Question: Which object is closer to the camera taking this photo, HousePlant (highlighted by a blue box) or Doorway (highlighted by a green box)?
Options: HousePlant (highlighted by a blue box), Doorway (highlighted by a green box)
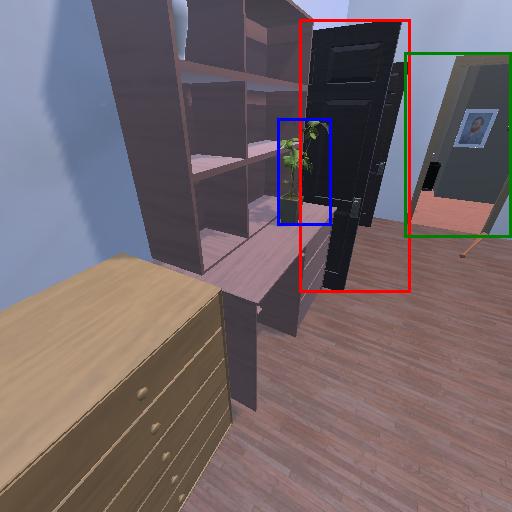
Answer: HousePlant (highlighted by a blue box)